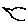
Label: bird